Current action and preconditions to check: trajectory_clear

Your task: For each precondition in the list above, predict whether it will hold at this action.

Consider the current scene as observed from the mobile robot's camera, and analyze the predicted future states of all dynamic agents (e.g., people, animals, vehicles, or any moving entities) within the NEXT SECOND.

IMPORTANT: Only answer "very likely" if you are absolutely certain—based on strong, clear evidence—that a dynamic agent will violate the precondition in the predicted future state. Do NOT answer "very likely" for unlikely, ambiguous, or low-probability risks.

Ask yourself for each precondition: Is there a high probability, with clear and convincing evidence, that the predicted future states of any dynamic agent will interfere with the predicted future state of the currently executing action within the NEXT SECOND, causing that precondition to fail?

Assess the risk level based on these predictions. Use "likely" or "very likely" if motions create a clear risk of interference.

Use "neutral" or "improbable" if agents are nearby but their predicted paths are clearly diverging or non-conflicting.

Failure Risk Categories: "very improbable", "improbable", "neutral", "likely", "very likely"

Answer Format: Output ONLY the probability_of_failure value from these categories: "very improbable", "improbable", "neutral", "likely", "very likely"

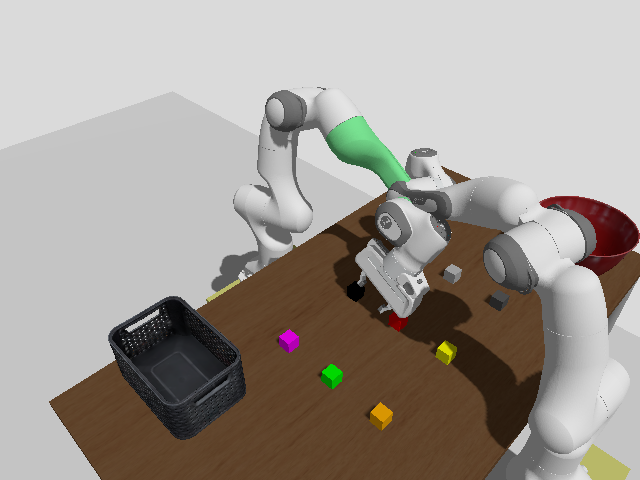

Answer: improbable